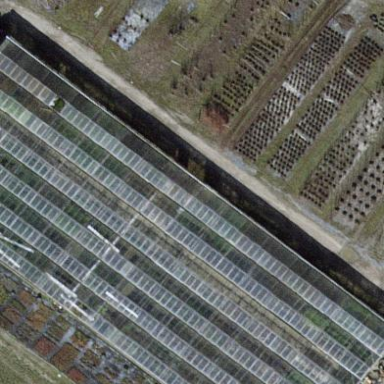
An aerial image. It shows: Greenhouse used for horticulture.